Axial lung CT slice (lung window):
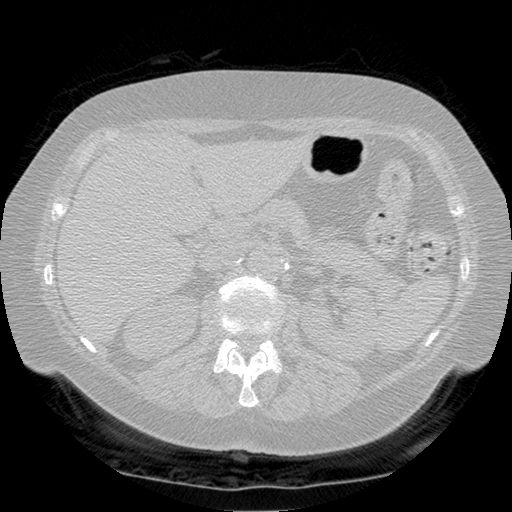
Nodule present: no